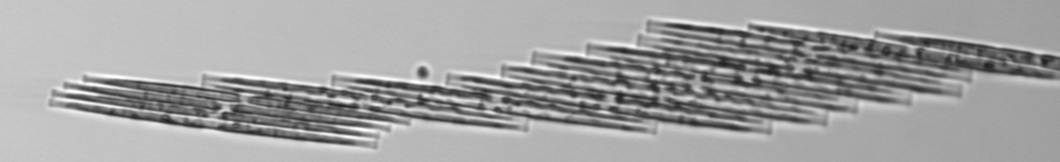
Label: Bacillaria